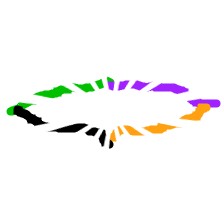
Shape: rhombus